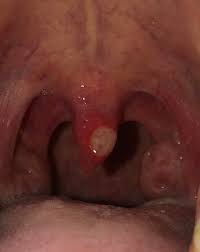
Condition: Mouth Ulcer